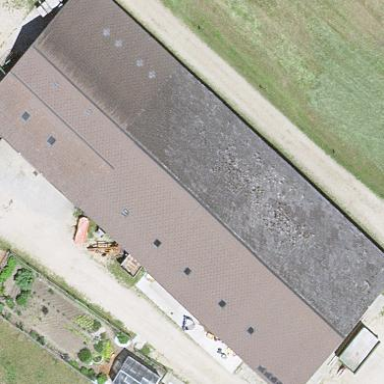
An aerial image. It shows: Farm auxiliary building.